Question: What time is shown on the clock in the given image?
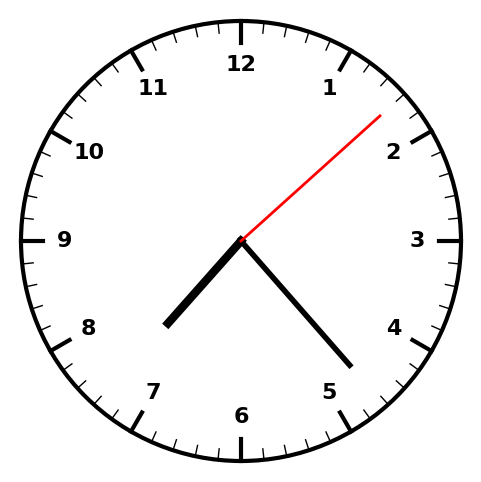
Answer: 07:23:08